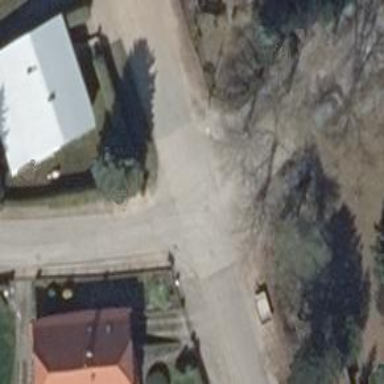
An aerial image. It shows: Uncontrolled crossing on footway.